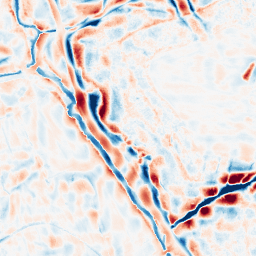
Category: wavelet
Decomposition family: wavelet_biorthogonal
Decomposition parameters: wavelet: bior4.4
level: 4
Upsampling method: edge_directed
Upsampling parameters: scale: 4
Upsampling scale: 4